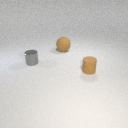
small brown rubber cylinder in front of small gray metal cylinder